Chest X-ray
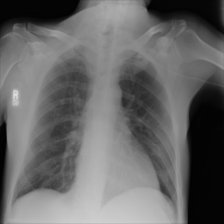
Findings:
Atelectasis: negative
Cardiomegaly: negative
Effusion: negative
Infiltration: negative
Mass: negative
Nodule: negative
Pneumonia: negative
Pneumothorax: negative
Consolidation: negative
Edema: negative
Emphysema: negative
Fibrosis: negative
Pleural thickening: negative
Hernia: negative